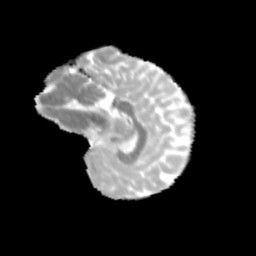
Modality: MD
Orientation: sagittal
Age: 11
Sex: female
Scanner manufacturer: siemens
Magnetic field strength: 3 T
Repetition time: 3.8 s
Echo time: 0.07 s